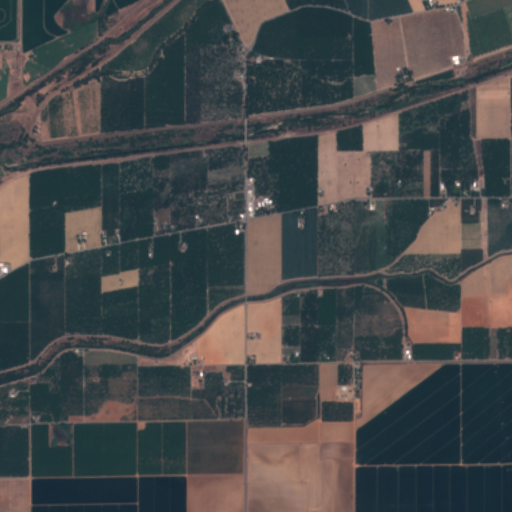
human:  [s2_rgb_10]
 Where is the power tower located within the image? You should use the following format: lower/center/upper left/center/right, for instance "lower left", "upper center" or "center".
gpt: The power tower is located in the right of the image.
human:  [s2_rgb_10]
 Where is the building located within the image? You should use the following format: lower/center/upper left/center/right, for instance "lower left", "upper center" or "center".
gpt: There is no building in the image.